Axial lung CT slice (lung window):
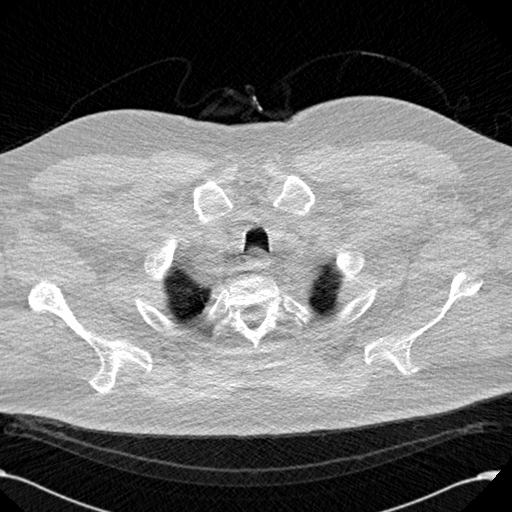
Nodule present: no